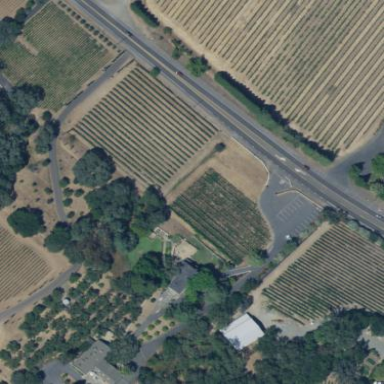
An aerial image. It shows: Vineyard with wine grapes as the crop.